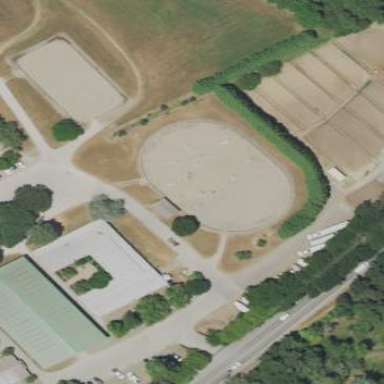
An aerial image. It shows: Equestrian pitch for leisure land activities.